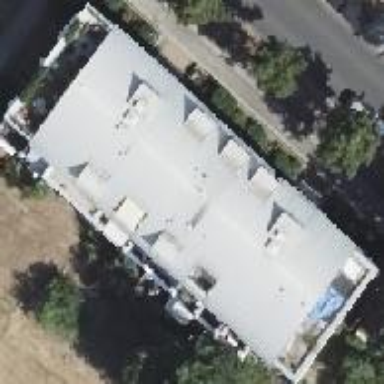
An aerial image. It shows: Apartments housed in building with round roof.